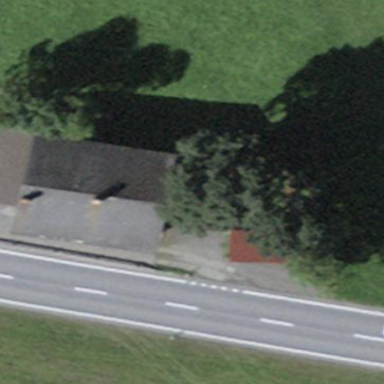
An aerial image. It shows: Building with tiled roof.